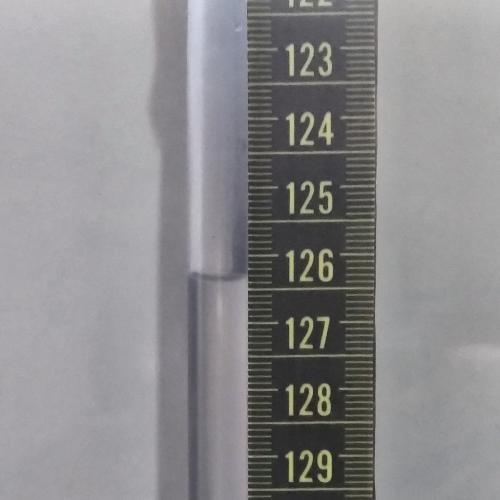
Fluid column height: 126.3 cm